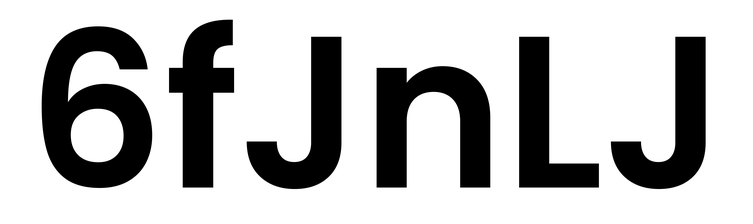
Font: Poppins-SemiBold